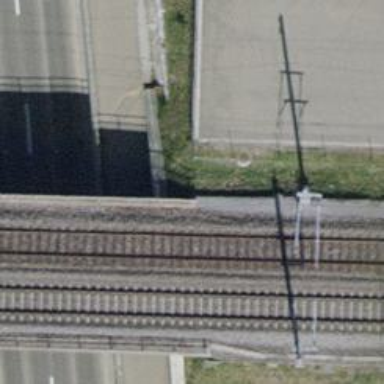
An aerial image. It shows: Single railway track with electrified contact line.